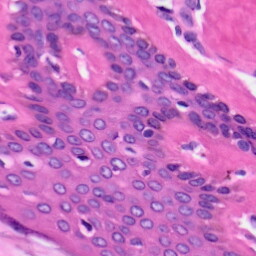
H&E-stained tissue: Skin